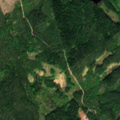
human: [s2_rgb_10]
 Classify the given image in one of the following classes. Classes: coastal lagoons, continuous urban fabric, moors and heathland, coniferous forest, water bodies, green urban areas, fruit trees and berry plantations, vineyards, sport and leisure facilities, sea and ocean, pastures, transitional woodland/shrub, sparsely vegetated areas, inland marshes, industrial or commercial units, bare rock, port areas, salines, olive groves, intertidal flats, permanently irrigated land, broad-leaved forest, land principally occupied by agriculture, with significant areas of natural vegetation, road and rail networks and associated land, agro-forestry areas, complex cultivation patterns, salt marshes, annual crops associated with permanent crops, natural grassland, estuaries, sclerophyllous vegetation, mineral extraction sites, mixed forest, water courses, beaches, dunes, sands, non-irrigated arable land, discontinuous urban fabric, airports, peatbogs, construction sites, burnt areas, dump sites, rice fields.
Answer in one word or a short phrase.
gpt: coniferous forest, mixed forest